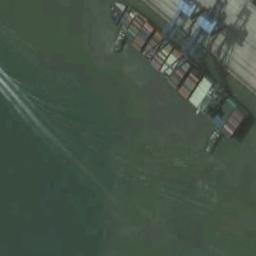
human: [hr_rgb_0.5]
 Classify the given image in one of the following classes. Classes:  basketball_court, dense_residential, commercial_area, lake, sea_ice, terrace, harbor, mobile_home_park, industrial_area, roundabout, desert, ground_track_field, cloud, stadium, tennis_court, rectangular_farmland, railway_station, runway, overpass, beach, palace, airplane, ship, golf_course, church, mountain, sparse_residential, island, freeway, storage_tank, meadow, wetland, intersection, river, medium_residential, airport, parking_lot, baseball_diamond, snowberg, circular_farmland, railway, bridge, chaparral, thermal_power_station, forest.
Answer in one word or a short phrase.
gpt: ship